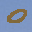
Label: 0